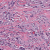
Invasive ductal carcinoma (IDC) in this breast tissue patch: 1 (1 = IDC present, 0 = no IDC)